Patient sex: M
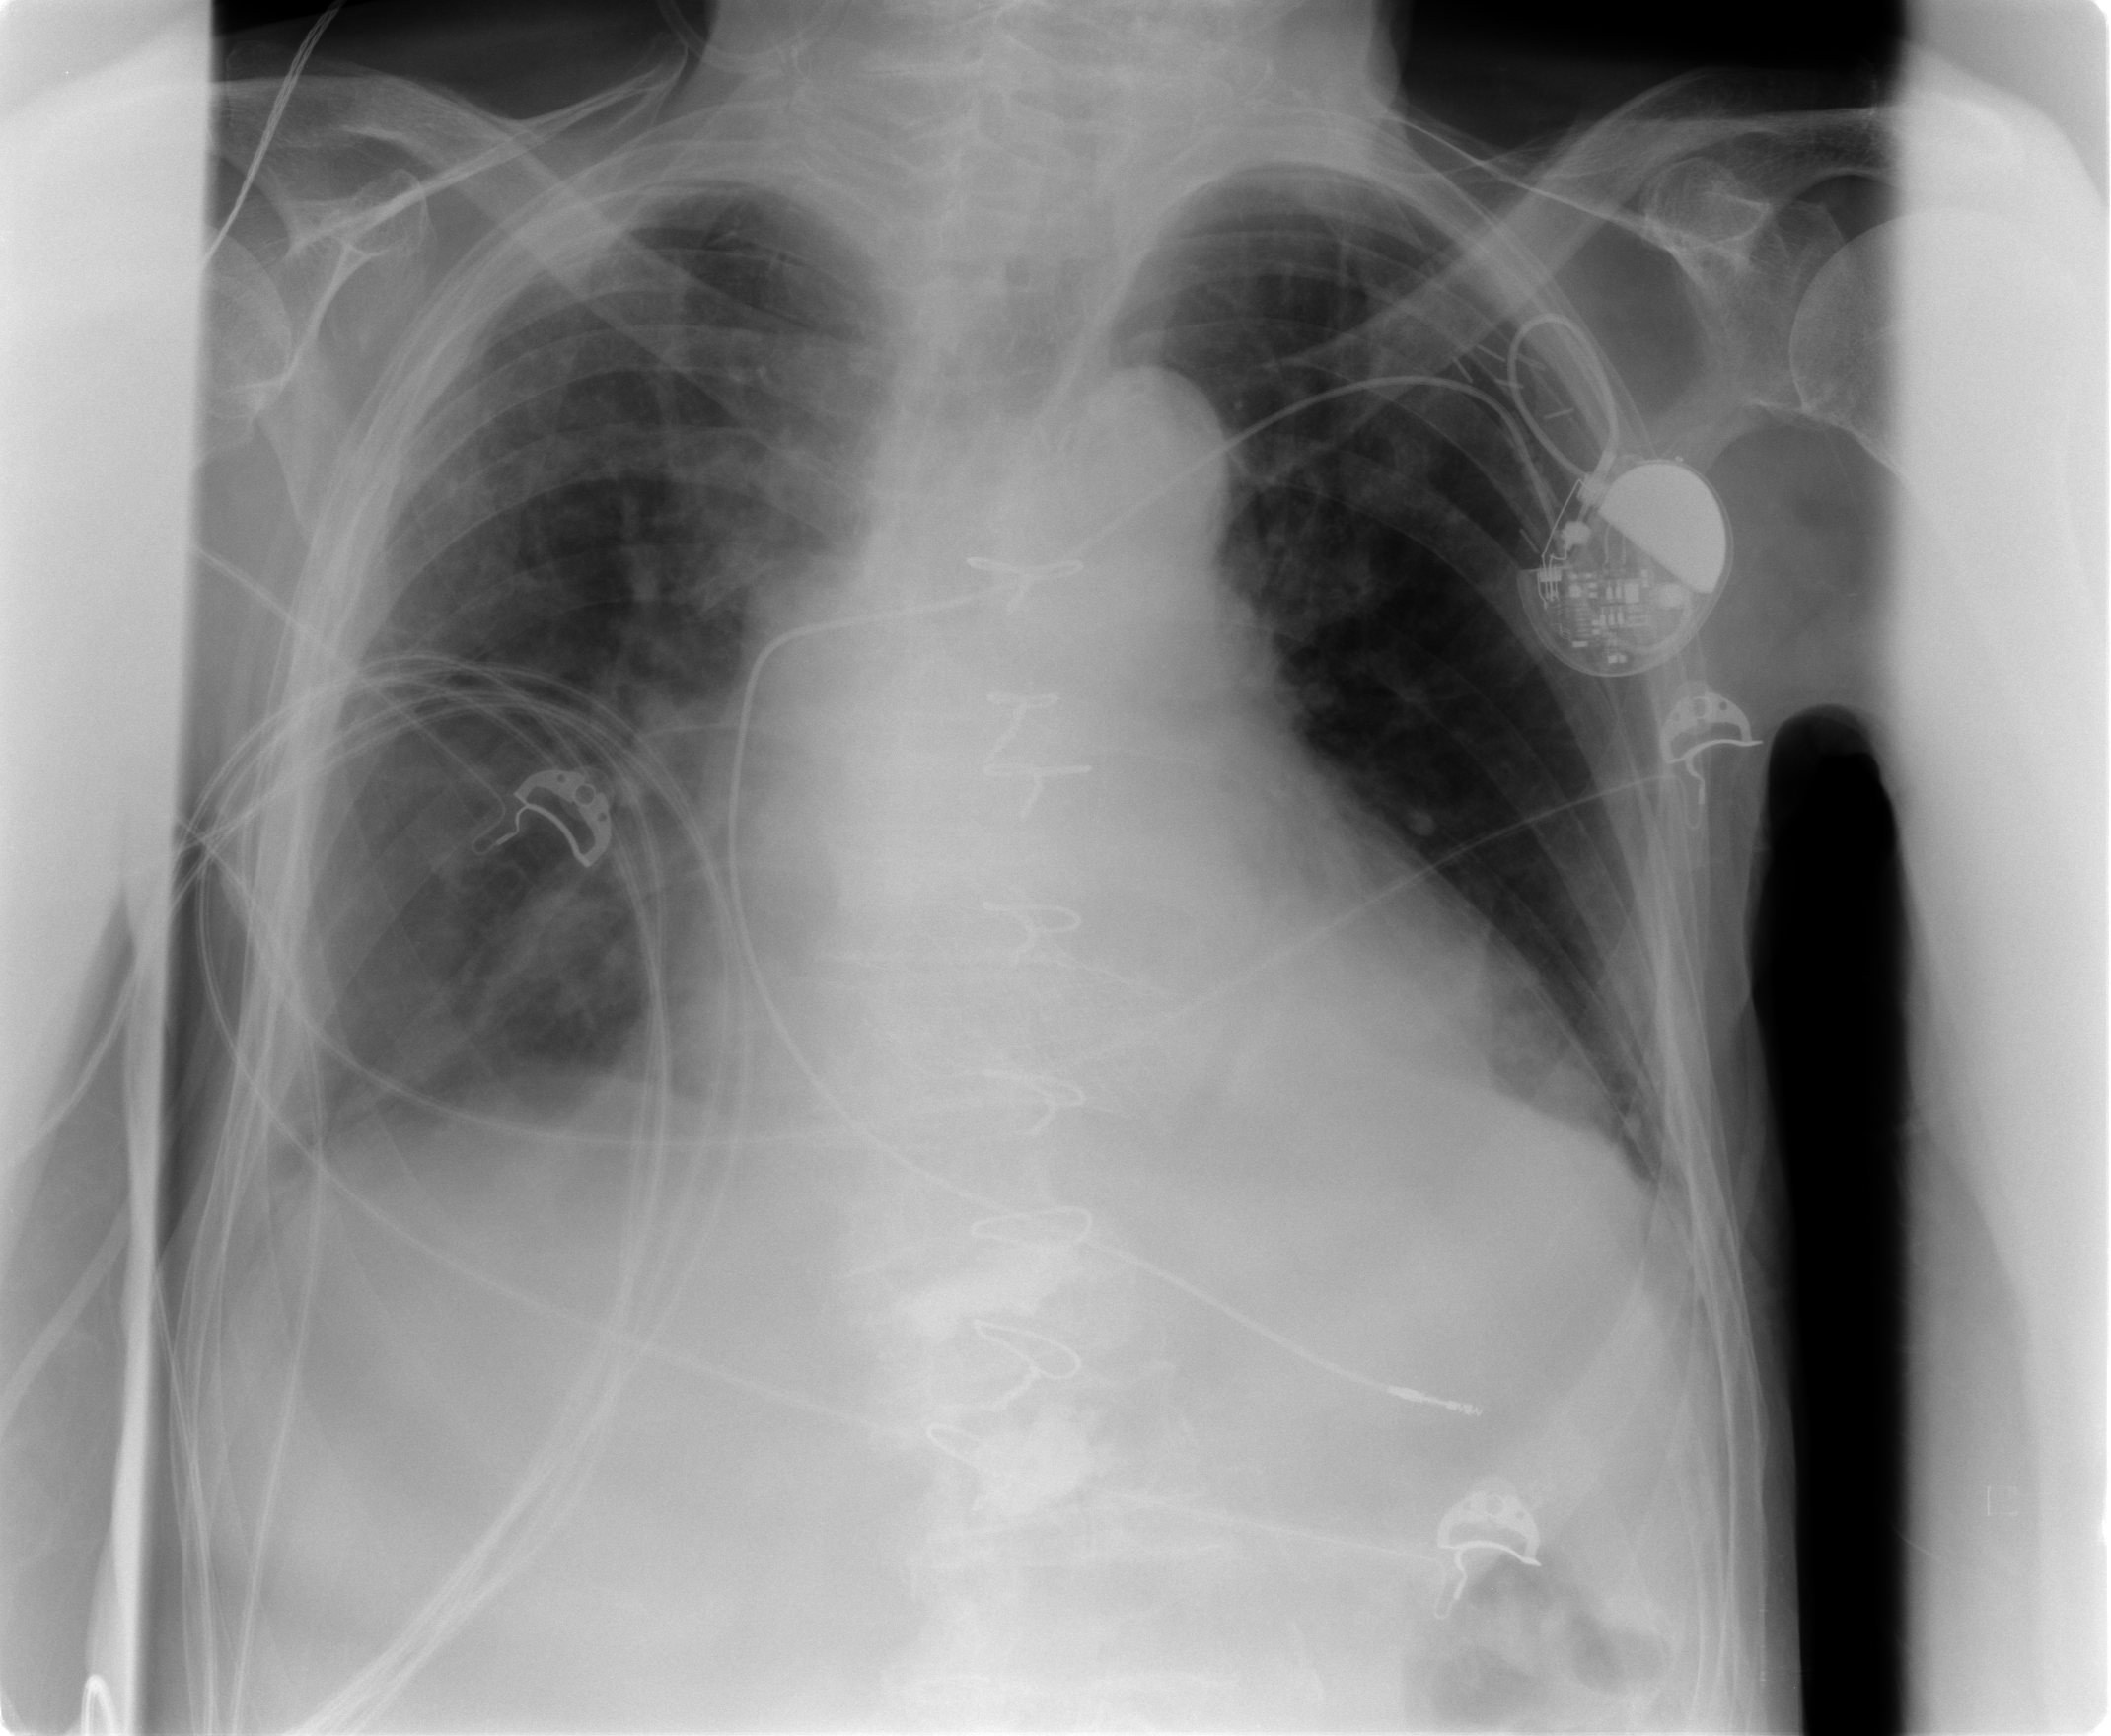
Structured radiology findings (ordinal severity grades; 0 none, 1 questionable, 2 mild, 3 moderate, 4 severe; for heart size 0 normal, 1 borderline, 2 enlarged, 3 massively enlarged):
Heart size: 2
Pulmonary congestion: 2
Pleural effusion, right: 1
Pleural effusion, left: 1
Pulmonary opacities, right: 2
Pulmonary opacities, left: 0
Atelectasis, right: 2
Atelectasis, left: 0